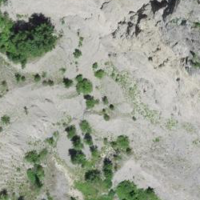
EUNIS habitat code: 48
Species observed at this site:
Gypaetus barbatus
Emberiza cia
Pyrrhocorax graculus
Parus major
Troglodytes troglodytes
Tichodroma muraria
Fringilla coelebs
Buteo buteo
Corvus corax
Accipiter nisus
Passer montanus
Turdus merula